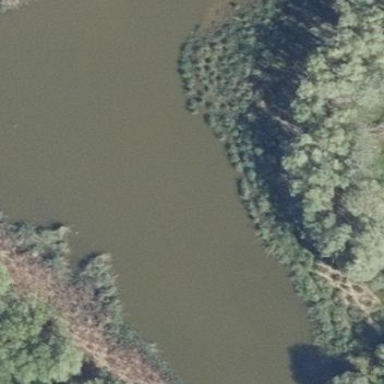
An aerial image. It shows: Wetland area dominated by reedbeds.